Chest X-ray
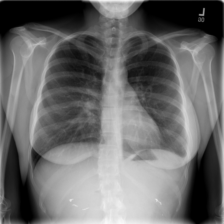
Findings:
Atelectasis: negative
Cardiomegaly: negative
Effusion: negative
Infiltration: negative
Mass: negative
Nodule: negative
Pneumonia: negative
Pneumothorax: positive
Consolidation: negative
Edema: negative
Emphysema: negative
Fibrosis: negative
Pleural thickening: negative
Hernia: negative